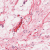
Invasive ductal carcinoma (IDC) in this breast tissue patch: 0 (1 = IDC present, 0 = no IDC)